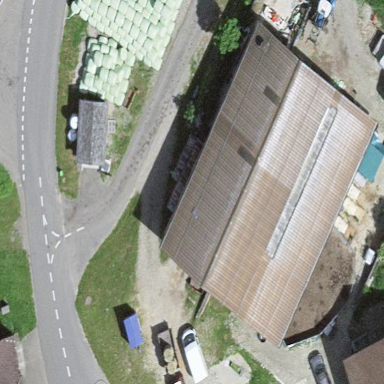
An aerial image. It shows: Warehouse building.